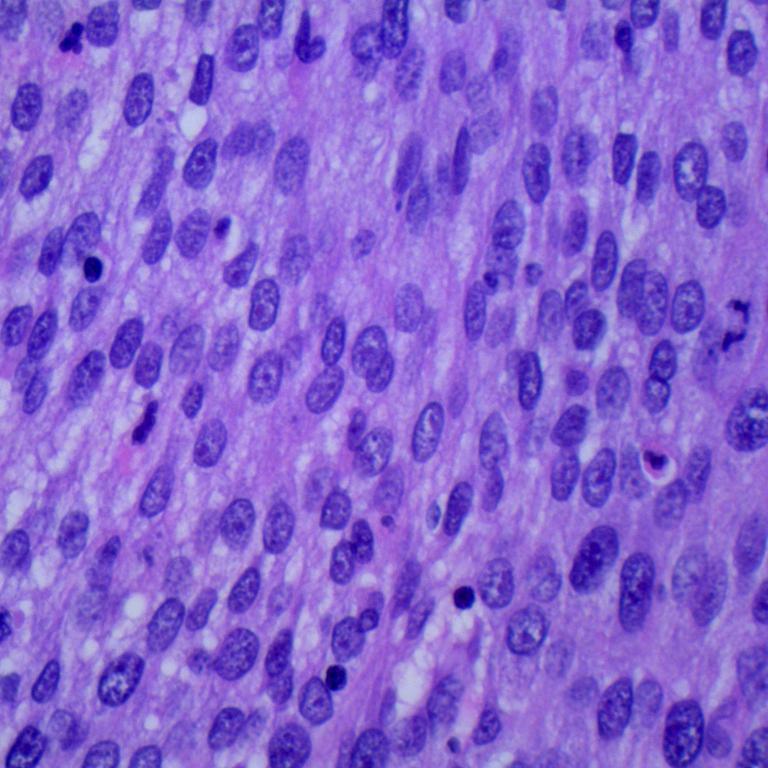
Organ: lung
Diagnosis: squamous carcinomas